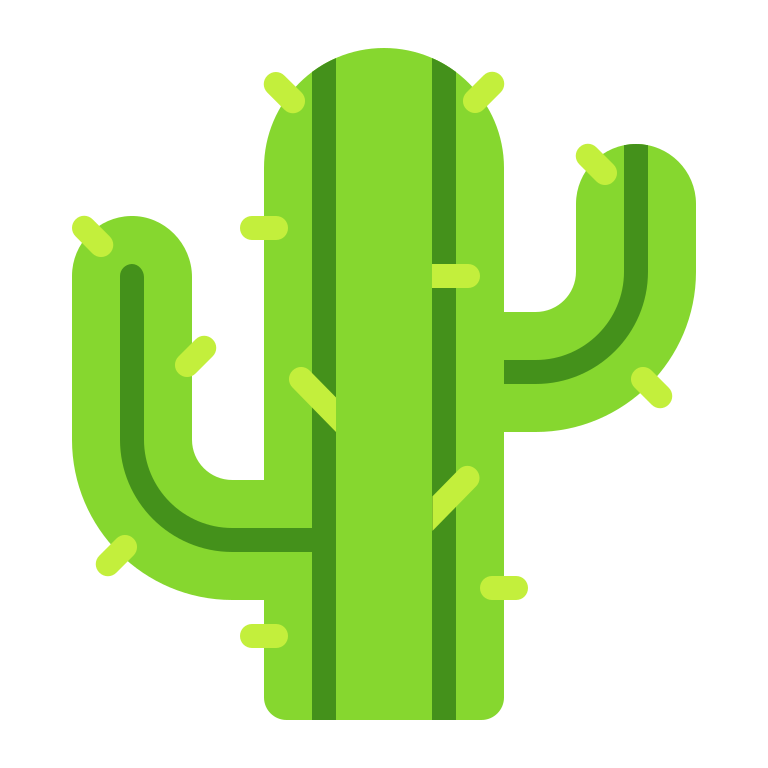
cactus flat